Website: bh-photo
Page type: customer-info-address
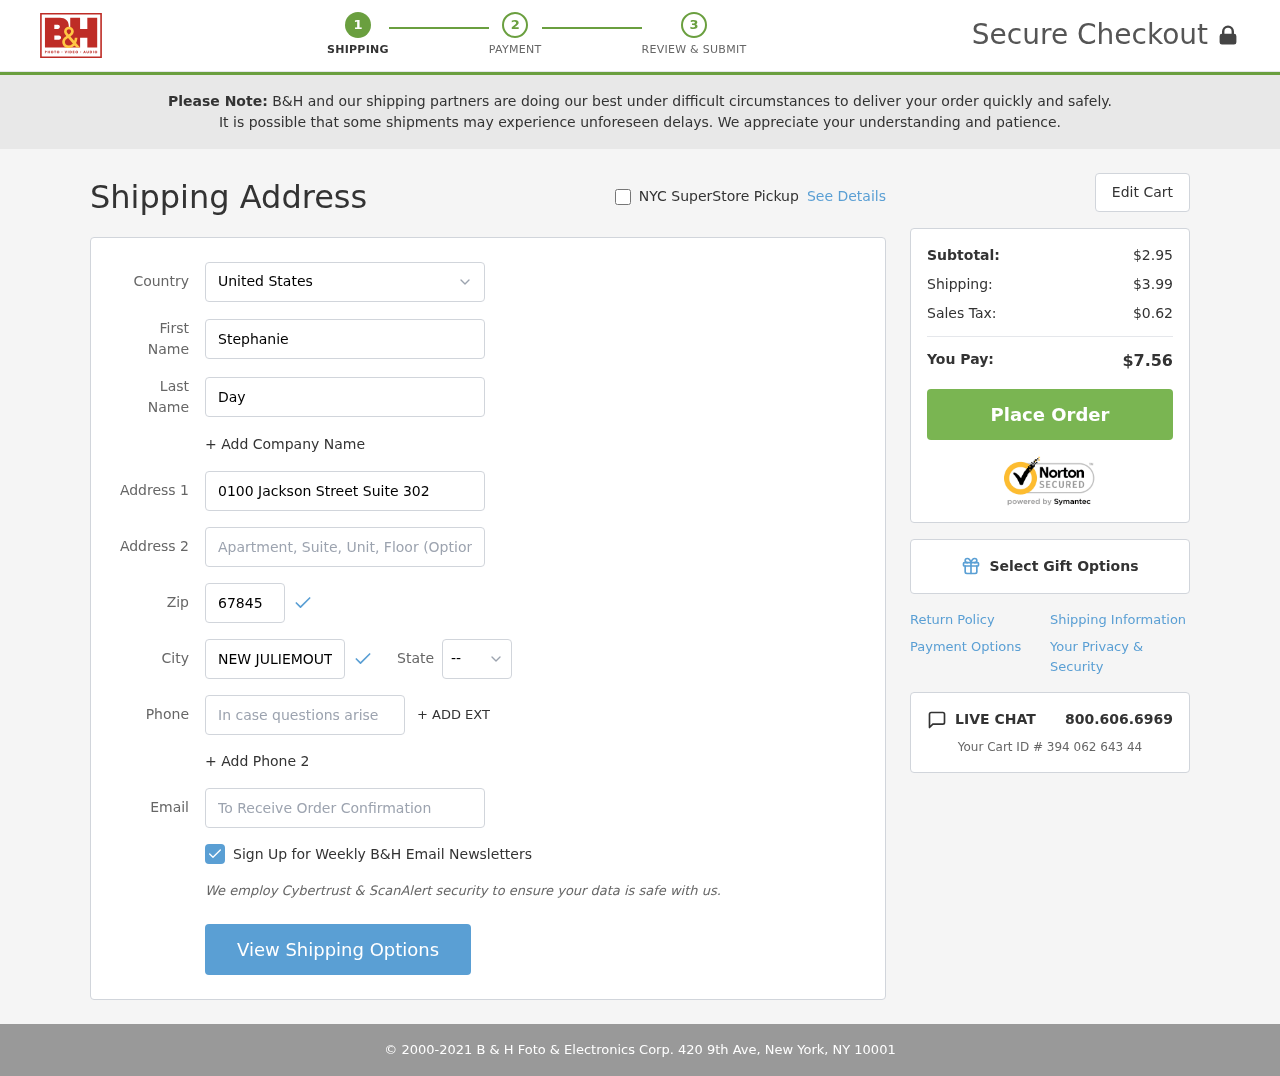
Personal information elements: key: PII_CITY
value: New Juliemouth
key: PII_COUNTRY
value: United States
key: PII_EMAIL
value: stephanie_day@yahoo.com
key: PII_FIRSTNAME
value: Stephanie
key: PII_LASTNAME
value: Day
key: PII_PHONE
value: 9066901841
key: PII_POSTCODE
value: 67845
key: PII_STATE_ABBR
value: FL
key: PII_STREET
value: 0100 Jackson Street Suite 302
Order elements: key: ORDER_SUBTOTAL
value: $2.95
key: ORDER_SHIPPING_COST
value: $3.99
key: ORDER_TAX
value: $0.62
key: ORDER_TOTAL
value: $7.56
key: ORDER_ID
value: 394 062 643 44